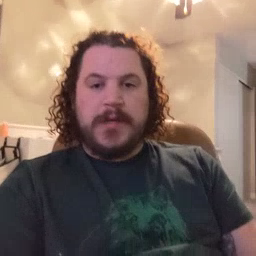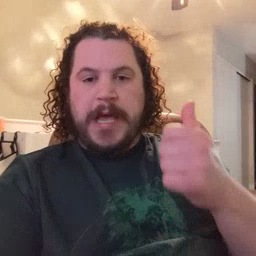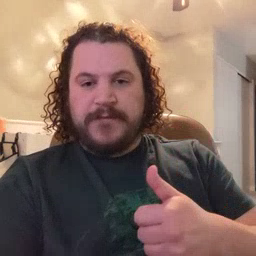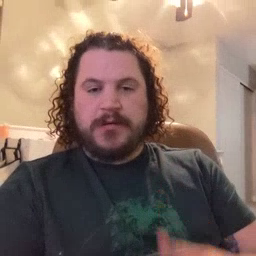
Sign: every